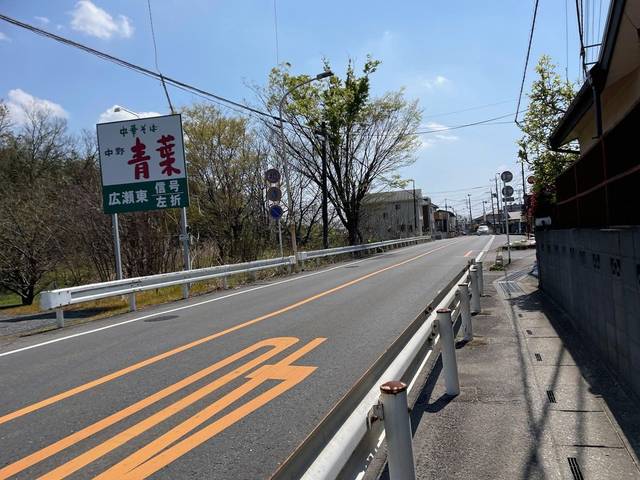
Region: Japan
Coordinates: 35.87, 139.404